Question: I am using Glimpse for tracing web request. I have made below setting in Web.config on testing server.
> Web.Config > '''
<runtimePolicies>
<ignoredTypes>
<add type="Glimpse.AspNet.Policy.LocalPolicy, Glimpse.AspNet" />
<add type="Glimpse.Core.Policy.ControlCookiePolicy, Glimpse.Core"/>
</ignoredTypes>
</runtimePolicies>
'''
so I able to run Glimpse on All client machine without making On/off from Glimpse.axd

My Question is Currently it is showing me browser name as Client Name , how can I show User name as Client Name like User1, User2 in Client.
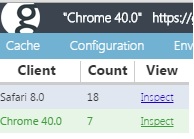
Answer: The Glimpse.axd does not only allow you enable/disable Glimpse (which in your setup is not needed anymore), but it also allows you to set the client name. <URL> gives you more details about the how and why.
If you don't set it yourself explicitly, then at some point Glimpse will do this for you. Basically if Glimpse can't find a cookie named as part of the request and it is allowed to set a cookie as part of the response (determined by 'IRuntimePolicy' implementations), then it will create that cookie with the as the value or, when no such user exists, it will create a name based on browser details sent with the request, which is what you are seeing.
Now the funny thing about this, is that this is exactly what you want, but the sessions are still named based on the browser being used. The reason for this is that Glimpse is activated out-of-the-box in your case, as the 'ControlCookiePolicy' has been disabled and that the very first request you make to your application, lets say to log in, will already create that cookie as it cannot find that cookie and its value will be based on the browser details sent with the request and not on the logged in user, as there is none yet.
So if you remove that cookie with developer tools of your browser for instance, and you make a new request as a logged in user, then you'll see your name as the session name (beware only for the subsequent requests, as processing of that request will set the cookie as part of the response)
You could also write that cookie explicitly as part of your log-on procedure to make sure it is explicitly set to the name of the user, even if the cookie already existed as part of the request.
One downside, the cookie is not linked to any user session, which means that if a user logs out or the session expires, then the Glimpse cookie still remains and each subsequent request will be labeled as if the logged in user made it, which might not be the case any longer.